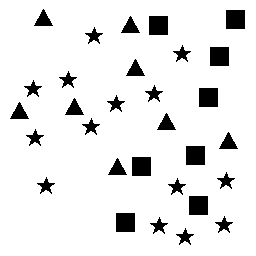
Squares: 8
Triangles: 8
Stars: 14
Total shapes: 30